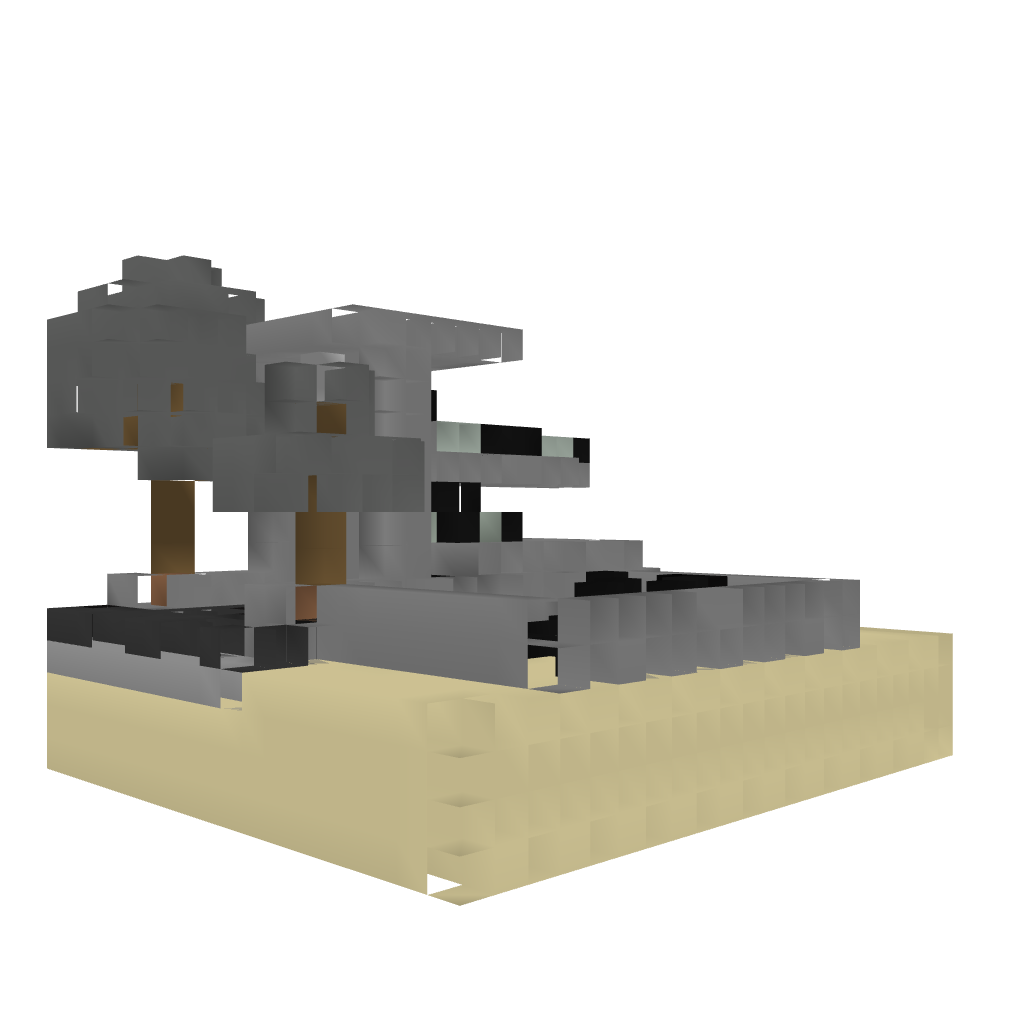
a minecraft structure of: Magical waterfall